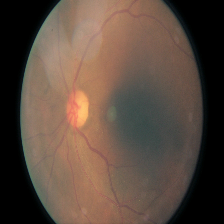
Diabetic retinopathy grade: Moderate